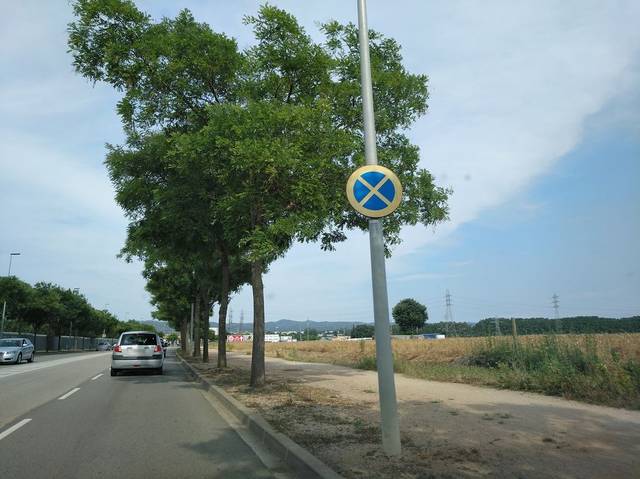
Region: Spain
Coordinates: 41.969, 2.795